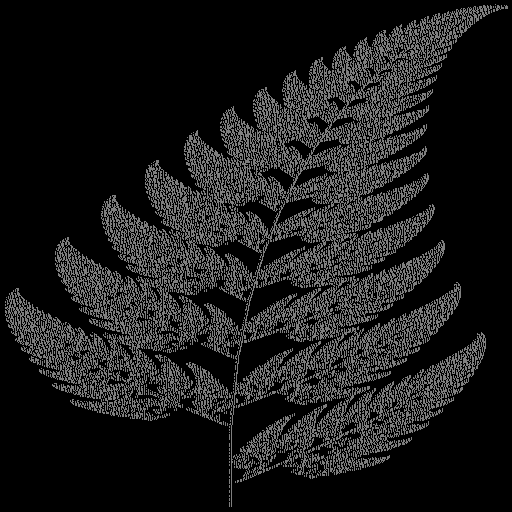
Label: spleenwort_fern